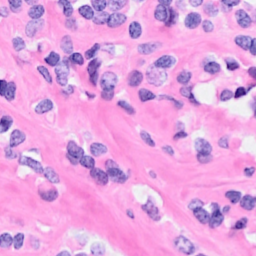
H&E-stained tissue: Breast